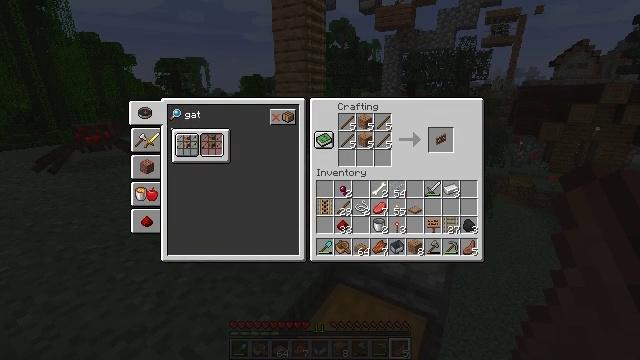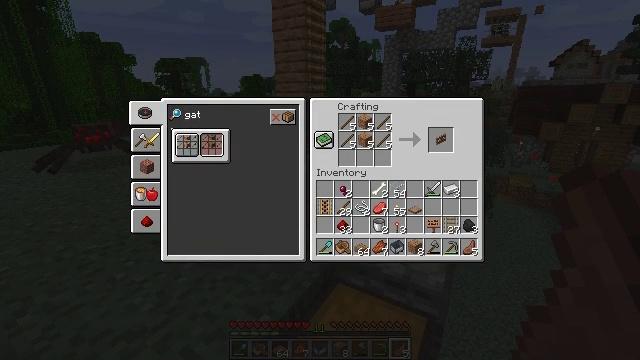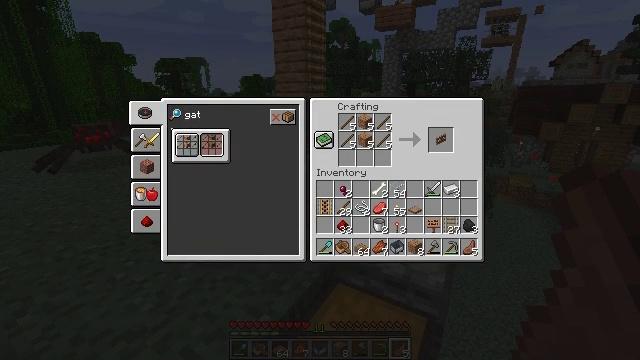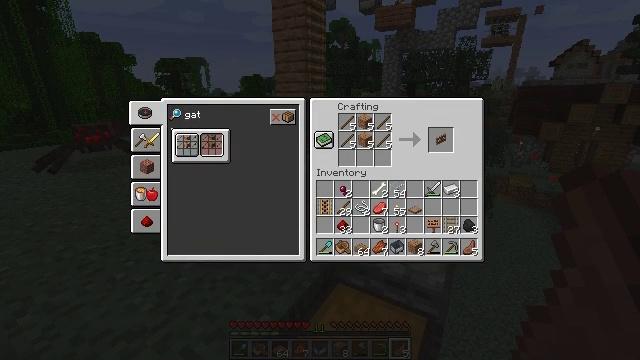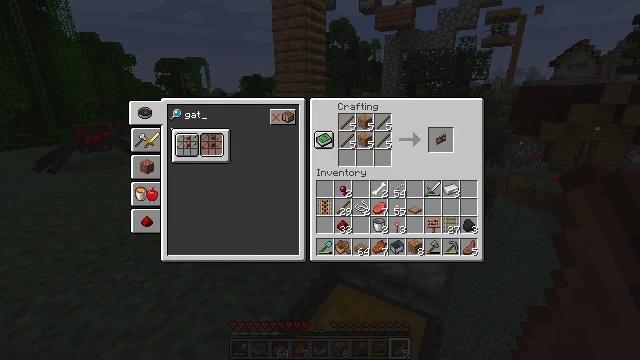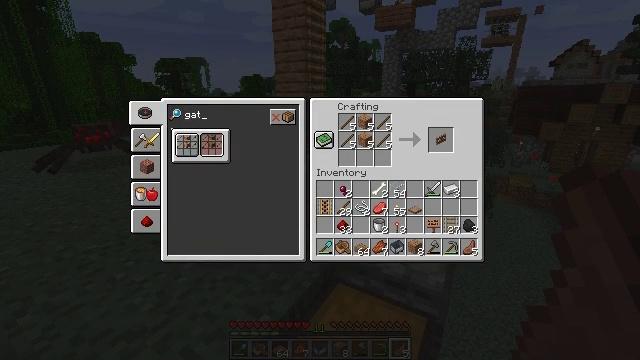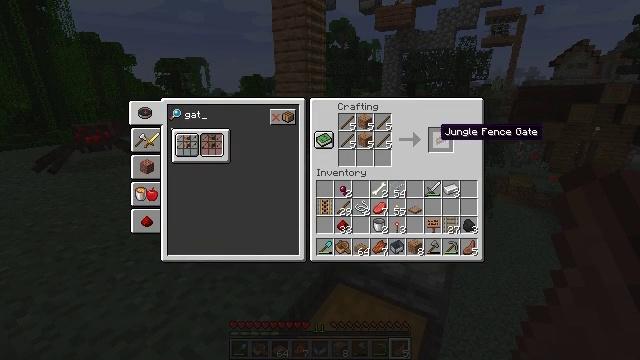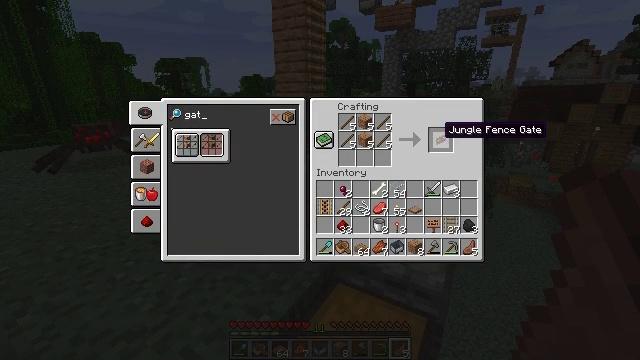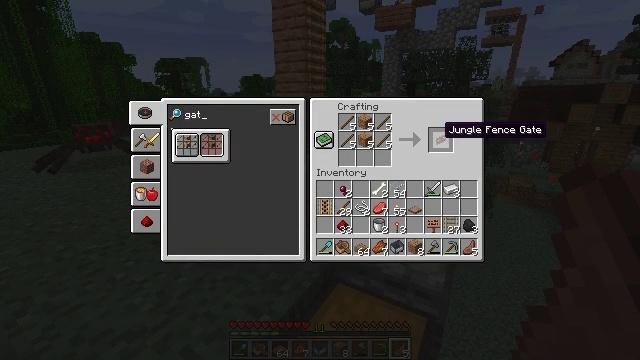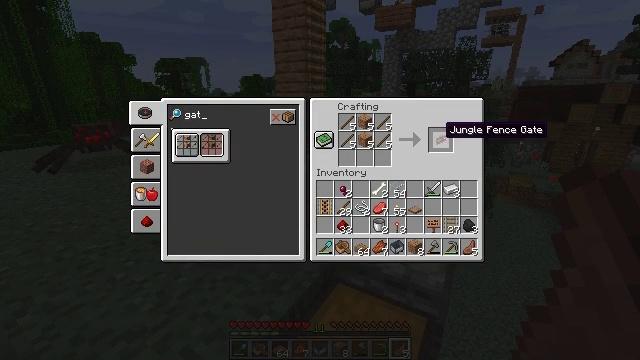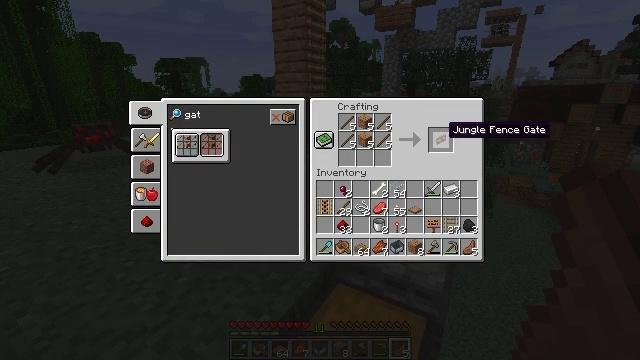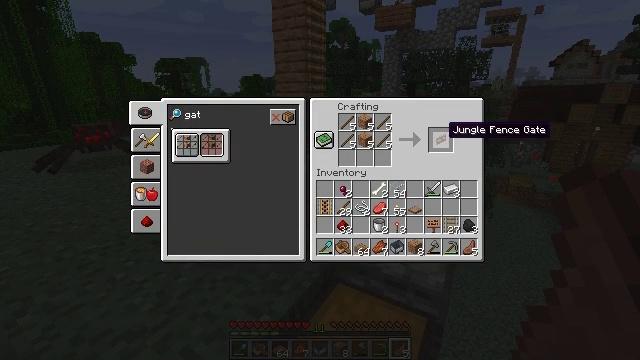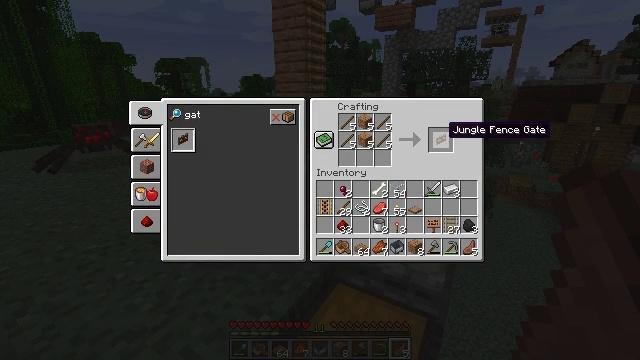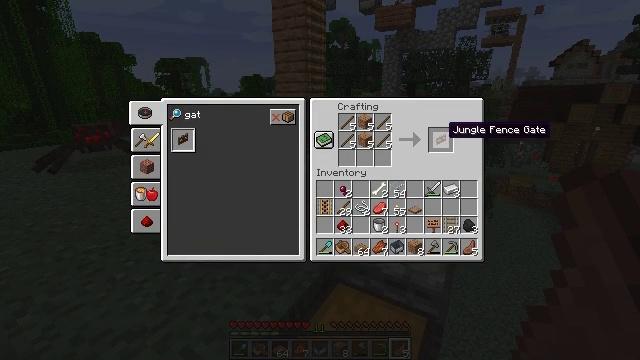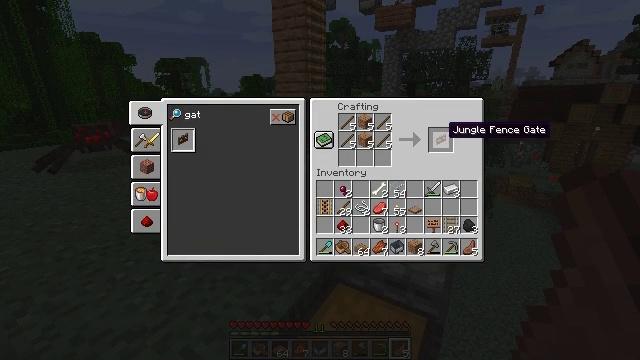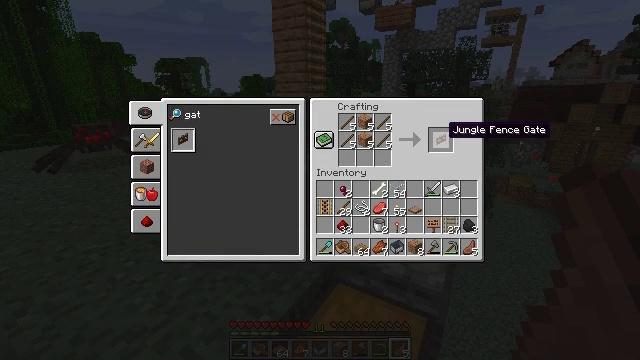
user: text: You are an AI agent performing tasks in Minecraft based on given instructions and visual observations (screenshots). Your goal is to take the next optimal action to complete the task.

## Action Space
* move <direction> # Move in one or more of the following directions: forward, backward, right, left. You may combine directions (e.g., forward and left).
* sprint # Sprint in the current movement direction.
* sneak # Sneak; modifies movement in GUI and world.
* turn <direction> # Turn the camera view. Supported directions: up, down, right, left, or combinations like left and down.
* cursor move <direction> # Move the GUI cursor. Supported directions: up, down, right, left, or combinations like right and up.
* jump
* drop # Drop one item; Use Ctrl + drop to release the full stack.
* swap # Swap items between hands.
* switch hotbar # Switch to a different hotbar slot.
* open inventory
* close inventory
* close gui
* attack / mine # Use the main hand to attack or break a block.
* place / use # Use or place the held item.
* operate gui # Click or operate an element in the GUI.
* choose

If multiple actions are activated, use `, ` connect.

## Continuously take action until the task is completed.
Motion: motion action
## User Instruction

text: Combine jungle wood materials to craft a jungle fence gate.
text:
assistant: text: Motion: sneak, cursor move right and up
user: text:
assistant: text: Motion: sneak, cursor move up
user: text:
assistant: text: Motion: sneak
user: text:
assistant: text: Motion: sneak, cursor move up
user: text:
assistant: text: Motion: sneak
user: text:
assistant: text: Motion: sneak
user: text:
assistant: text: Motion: sneak
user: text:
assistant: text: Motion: sneak
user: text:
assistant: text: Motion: sneak
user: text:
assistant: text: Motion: sneak
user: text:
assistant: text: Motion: sneak
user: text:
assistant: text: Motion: sneak, operate gui
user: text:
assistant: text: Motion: sneak, operate gui
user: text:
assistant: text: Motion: sneak, operate gui
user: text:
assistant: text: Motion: sneak
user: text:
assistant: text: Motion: sneak
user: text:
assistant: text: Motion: sneak
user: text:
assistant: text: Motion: sneak
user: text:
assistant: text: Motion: sneak
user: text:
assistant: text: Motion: sneak
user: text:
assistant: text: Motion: sneak
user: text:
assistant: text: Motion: sneak
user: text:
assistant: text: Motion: sneak
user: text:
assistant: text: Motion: sneak
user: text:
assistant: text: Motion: sneak, operate gui
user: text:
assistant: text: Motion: sneak, operate gui
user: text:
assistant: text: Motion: sneak, operate gui
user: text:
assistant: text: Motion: sneak
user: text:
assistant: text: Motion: sneak
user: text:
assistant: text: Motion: sneak